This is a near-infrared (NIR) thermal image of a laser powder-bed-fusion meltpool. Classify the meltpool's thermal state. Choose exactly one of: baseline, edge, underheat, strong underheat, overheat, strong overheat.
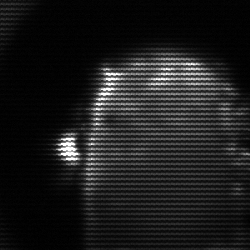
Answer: baseline